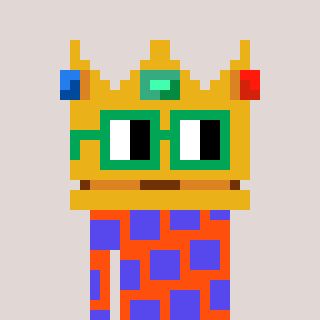
a pixel art character with square green glasses, a crown-shaped head and a orange-colored body on a warm background